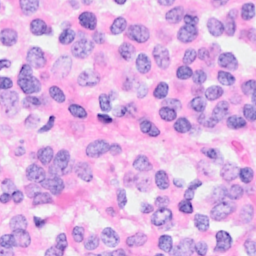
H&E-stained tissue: Breast